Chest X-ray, PA view. Patient: 53 years old, sex M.
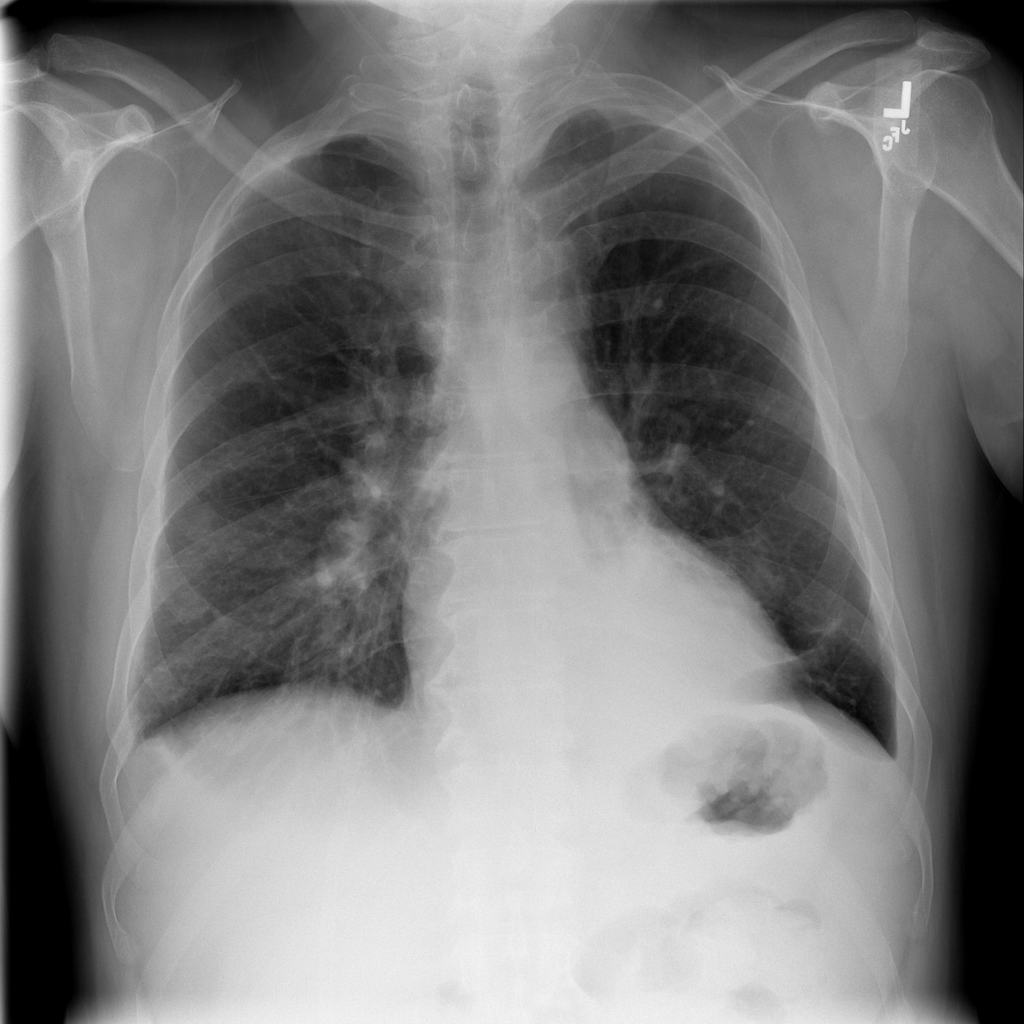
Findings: Effusion, Mass